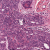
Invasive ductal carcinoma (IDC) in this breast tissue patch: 1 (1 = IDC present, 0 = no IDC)